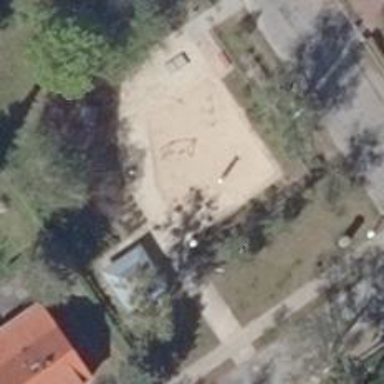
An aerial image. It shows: Playground with springy equipment.